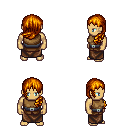
a pixel art fantasy rpg character, male body template, human, tanned skin, leather chest armor, robe skirt, dark blonde left-swept hairstyle, four views (front, back, left, right), 2x2 character sprite sheet, small pixel art, hard edges, no anti-aliasing